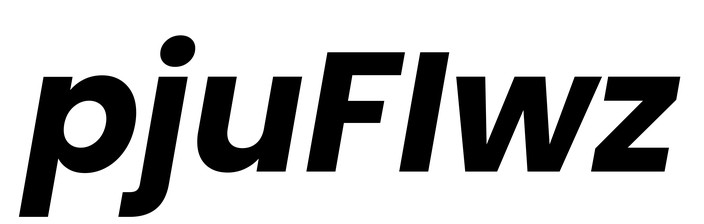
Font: Poppins-BoldItalic